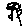
Label: flower